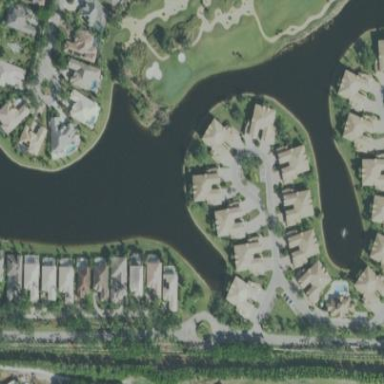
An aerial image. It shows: Water hazard in golf course. The hazard is natural water feature.